Field crop: tomato
Growth stage: 2
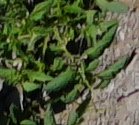
Species: tomato